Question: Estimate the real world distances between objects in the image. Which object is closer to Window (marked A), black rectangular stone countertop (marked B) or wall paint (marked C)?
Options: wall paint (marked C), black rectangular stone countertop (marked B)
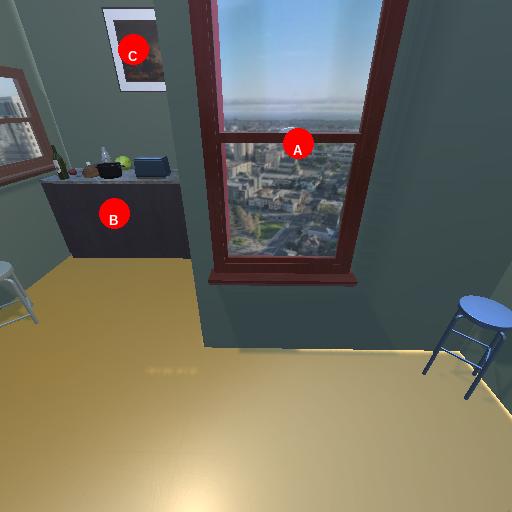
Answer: wall paint (marked C)